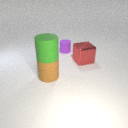
large brown rubber cylinder in front of large red metal cube